Question: Here is the form:

Here's the code behind it:
'''
public partial class uxFormDatabase : Form
{
BindingSource rawtableBindingSource = null;
public uxFormDatabase(BindingSource myPassedSource)
{
InitializeComponent();
rawtableBindingSource = myPassedSource;
uxDGVtable.AutoSize = true;
dataToDGV();
}
public void dataToDGV()
{
uxrawdataBindingNavigator.BindingSource = this.rawtableBindingSource;
uxDGVtable.DataSource = this.rawtableBindingSource;
}
private void saveToolStripButton_Click(object sender, EventArgs e)
{
Validate();
rawtableBindingSource.EndEdit();
}
}
'''
I was under the impression that when 'uxFormDatabase' is activated the method 'public uxFormDatabase(BindingSource myPassedSource)' fires which passes the BindingSource in from the parent form;
If that is the case then why when I press the save button 'saveToolStripButton_Click', on the BindingNavigator are the changes not getting saved back to the database? Do these two lines not save changes back to the databse 'Validate();rawtableBindingSource.EndEdit();' ?
The above form is loaded from this form:
'''
namespace WindFormAppRevisionHelper
{
public partial class uxRevisionHelperForm : Form
{
public SqlCeConnection conn = null;
public SqlCeDataAdapter da = null;
public DataSet ds = null;
BindingSource definitionsBindingSource = new BindingSource();
public uxRevisionHelperForm()
{
InitializeComponent();
uxDescriptionTextBox.AutoSize = true;
refreshBindingSource();
assignControlsToSource();
}
public void refreshBindingSource()
{
conn = new SqlCeConnection(ConfigurationManager.ConnectionStrings["WindFormAppRevisionHelper.Properties.Settings.DefinitionsDBConnectionString"].ConnectionString);
da = new SqlCeDataAdapter(new SqlCeCommand("Select * From tb_RevisionDefinitions",conn));
ds = new DataSet("Study Helper");
ds.Tables.Add("DefinitionsTable");
da.Fill(ds.Tables["DefinitionsTable"]);
// Assign the BindingSource.
definitionsBindingSource.DataSource = ds.Tables["DefinitionsTable"];
uxBindingNavigator.BindingSource = this.definitionsBindingSource;
}
void assignControlsToSource()
{
uxDescriptionTextBox.DataBindings.Add(new Binding("Text", definitionsBindingSource, "Description", true));
uxWordPhraseTextBox.DataBindings.Add(new Binding("Text", definitionsBindingSource, "WordPhrase", true));
uxReferenceTextBox.DataBindings.Add(new Binding("Text", definitionsBindingSource, "Reference", true));
}
private void uxUpdateDataButton_Click(object sender, EventArgs e)
{
uxRevisionHelperGroupBox.Enabled = false;
uxBindingNavigator.Hide();
uxFormDatabase myNewDisplay = new uxFormDatabase(definitionsBindingSource);//<<<<this loads the _child_ form
myNewDisplay.FormClosed += delegate { activateGroupBorder(); };
myNewDisplay.Show();
}
public void activateGroupBorder()
{
uxRevisionHelperGroupBox.Enabled = true;
uxBindingNavigator.Show();
}
}
'''
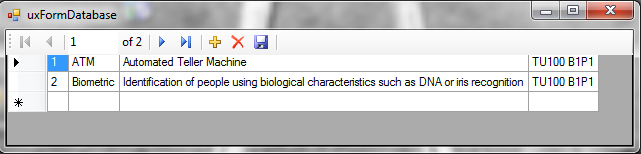
Answer: If you look at <URL> you can see that, the SqlDataAdapter object used to prepare the binding source, is responsible of the database update.
I think you could pass to the constructor of your 'uxFormDatabase' also the 'SqlCeDataAdapter da', save it in a global instance var inside your 'uxFormDatabase' and then, after the 'Validate' and 'EndEdit', call 'da.Update((DataTable)rawtableBindingSource.DataSource);'
Code used:
'''
private void saveToolStripButton_Click(object sender, EventArgs e)
{
Validate();
rawtableBindingSource.EndEdit();
SqlCeCommandBuilder cmdBuilder = new SqlCeCommandBuilder(rawtableDA);
rawtableDA.Update((DataTable)rawtableBindingSource.DataSource);
cmdBuilder = null;
}
'''